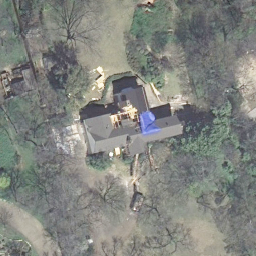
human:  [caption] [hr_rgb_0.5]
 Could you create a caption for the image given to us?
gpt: A villa with grey roofs is surrounded by trees and lawn in the sparse residential area .

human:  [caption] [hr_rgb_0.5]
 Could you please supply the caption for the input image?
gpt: This is a sparse residential area with a villa surrounded by trees and lawn .

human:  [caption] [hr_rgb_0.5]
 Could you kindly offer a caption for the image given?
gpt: A villa with grey roofs is in the sparse residential area .

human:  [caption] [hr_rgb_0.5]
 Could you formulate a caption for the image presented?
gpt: A villa with plants surrounded is in the sparse residential area .

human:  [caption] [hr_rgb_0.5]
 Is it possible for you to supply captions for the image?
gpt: A villa with many plants surrounded .